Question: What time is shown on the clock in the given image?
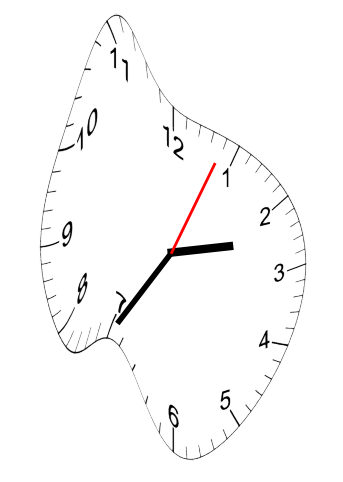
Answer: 02:35:04